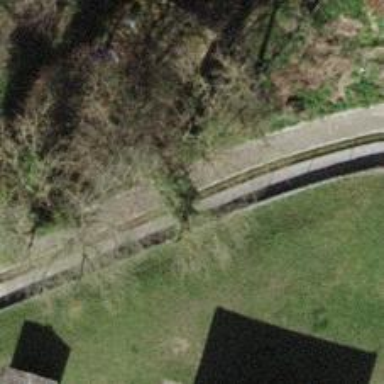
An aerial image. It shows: Concrete drain.